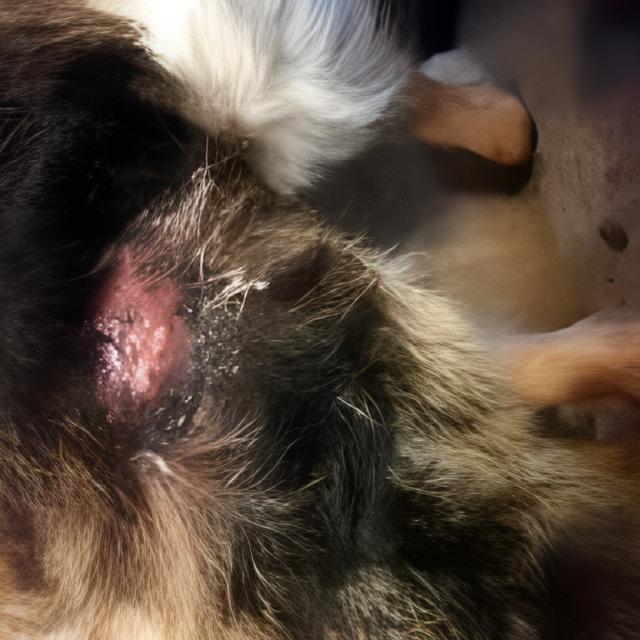
Canine dermatitis — inflammation of the skin presenting with erythema, pruritus, papules, and excoriation. May be allergic, contact, or atopic in origin.